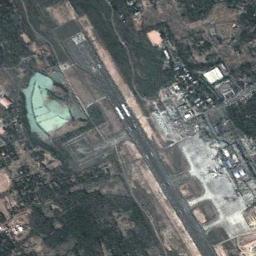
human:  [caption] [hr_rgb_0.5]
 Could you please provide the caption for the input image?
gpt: There are many buildings beside the runway .

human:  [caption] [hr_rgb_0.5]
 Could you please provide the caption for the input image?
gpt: There is a green lawn next to the runway, And there are many buildings by the runway .

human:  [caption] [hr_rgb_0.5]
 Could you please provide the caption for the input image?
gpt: The runway with two aiming point markings is surrounded by some buildings .

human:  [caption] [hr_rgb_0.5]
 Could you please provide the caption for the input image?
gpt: The runway is on the bare land next to some houses and trees .

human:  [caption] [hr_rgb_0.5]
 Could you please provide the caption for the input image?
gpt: There are many buildings and some green trees around the runway .